Interaction volume radius: 5 \u00c5
Interaction volume height: 40 \u00c5
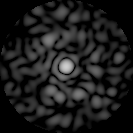
Disorder parameter: 0.8406